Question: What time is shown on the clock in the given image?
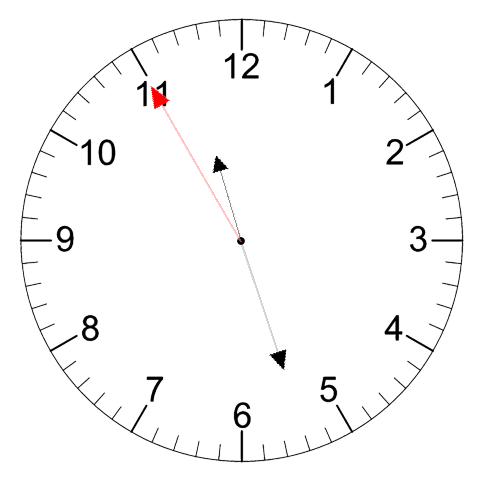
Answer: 11:26:55